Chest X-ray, PA view. Patient: 59 years old, sex F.
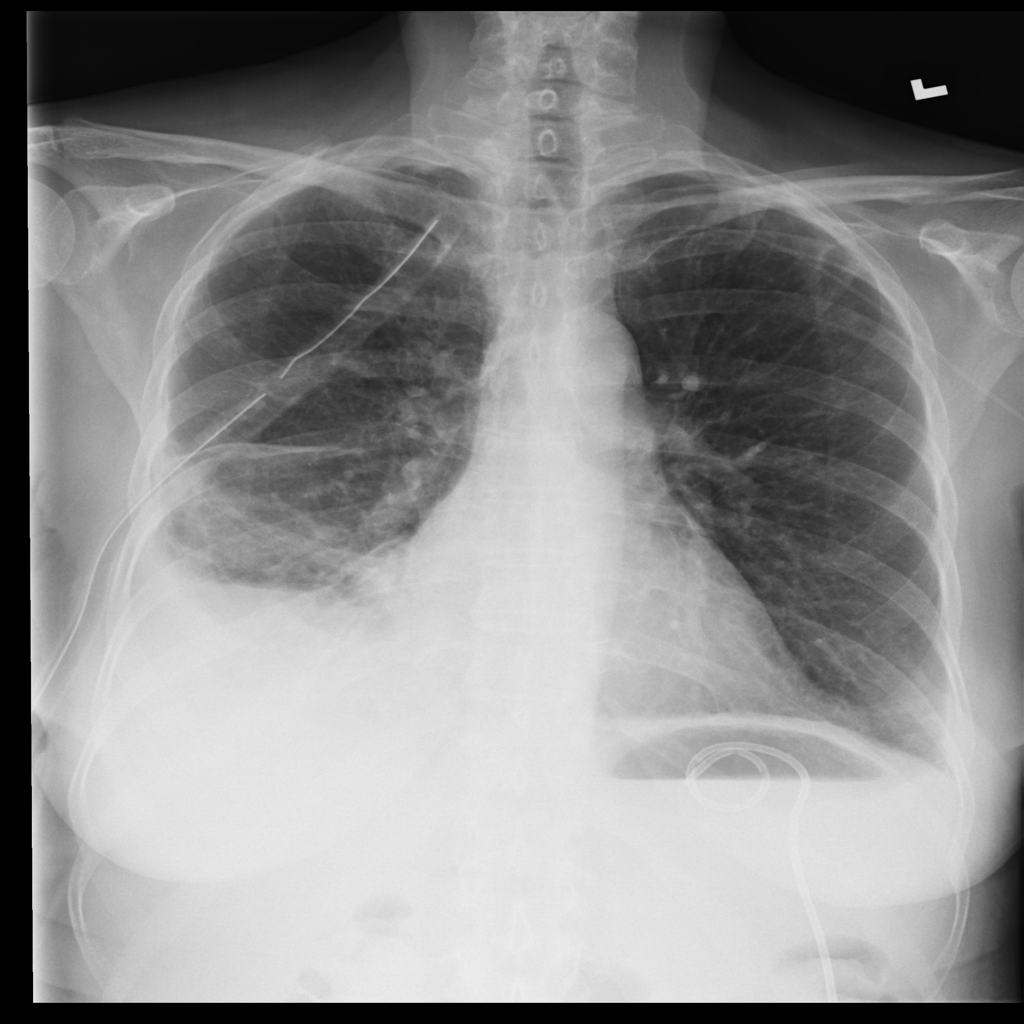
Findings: Effusion, Infiltration